Field crop: maize
Growth stage: 1
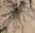
Species: salsola